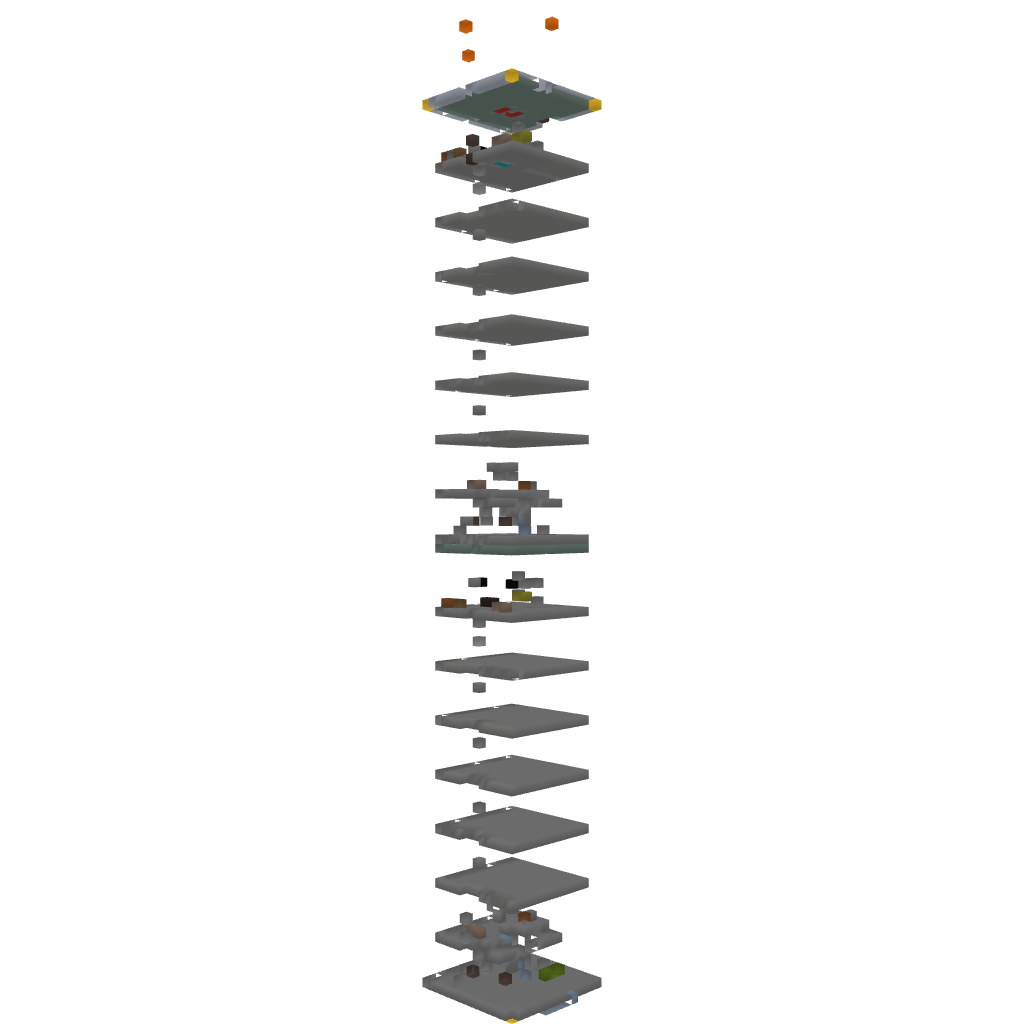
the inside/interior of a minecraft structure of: city work office